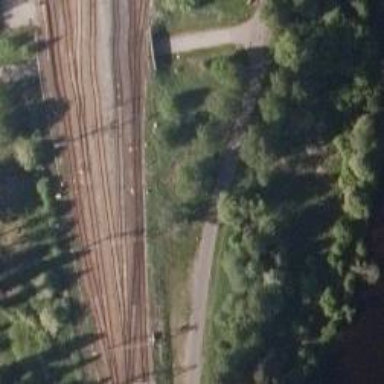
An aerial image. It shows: Rail yard with electrified contact lines for railway operations.